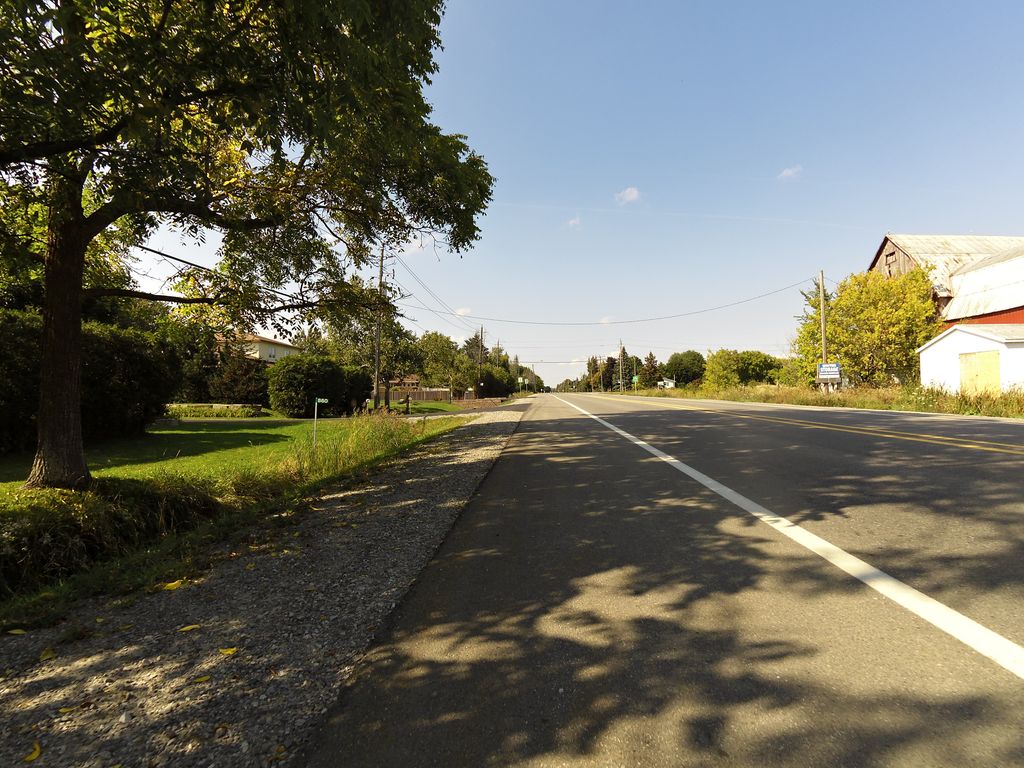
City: ottawa-gatineau